Aerial crown-view tile of a tropical tree (Barro Colorado Island, Panama), acquired 20250414:
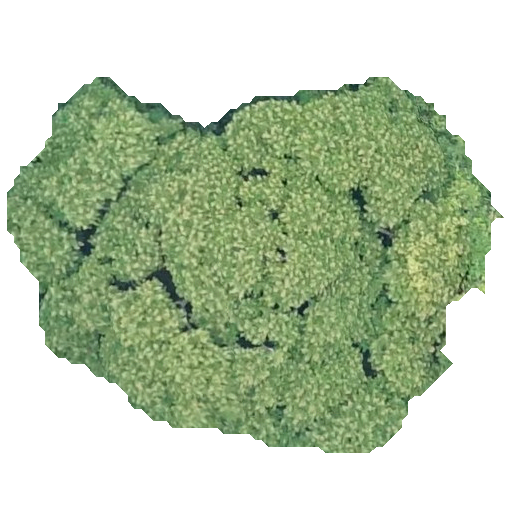
Species: Hymenaea courbaril
GBIF accepted scientific name: Hymenaea courbaril
Crown area: 202.424 m²